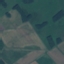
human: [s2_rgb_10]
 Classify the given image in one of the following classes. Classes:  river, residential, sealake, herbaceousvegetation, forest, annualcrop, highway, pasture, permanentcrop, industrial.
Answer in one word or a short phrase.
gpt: Pasture